Question: I am using google map v3 javascript api, and I try to create the custom map type according to the guide at <URL>.
However I found that the map type only provide one layer while my custom map type should provide two layers just like the 'google.maps.MapTypeId.HYBRID' which contains two layers - the 'SATELLITE' and the 'Placenames'.
So I wonder if this is possible?
BWT,I have ask question about maptype and layers <URL>.
It seems that the map type are made up by layers, is this true?
---
In fact, my first question is solved by 'Michael Geary'.
However, I meet new problems now, since it is still related to the custom maptype, so I update this post instead of create a new question.
Q2:
How about the maptypecontrol if I have more than one layers?
As you can see, the google.maps.mapTypeId.HYBRID have two layers ---- the satellite and the labels.
So in the maptype control you will find this:

Note the 'Labels' checkbox.
Now I have two layers for my custom maptypes-- 'base' and the 'labels', how to make the 'labels' layer can be toggled?
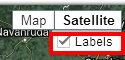
Answer: A custom map type defines a DOM element for each tile, <URL>. That DOM element isn't limited to just a single image. You can have a '<div>' with any number of images and other elements nested inside it.
The hybrid map type is implemented with this approach. Here is a screenshot of the Chrome DOM inspector showing a single map tile in the hybrid satellite view:

As you can see, the '<div>' has two '' children. The first one, served from 'khms0.googleapis.com', is the base satellite tile image. The second one, served from 'mts0.googleapis.com', is the labels and borders overlay tile with a transparent background. This is all just a single map type as far as the Maps API is concerned: the API only knows about the container '<div>', not the images inside it.
The <URL> section of the documentation illustrates the use of '<div>' elements as map tiles. You could use that as a starting point and add your '' tiles inside the '<div>'.